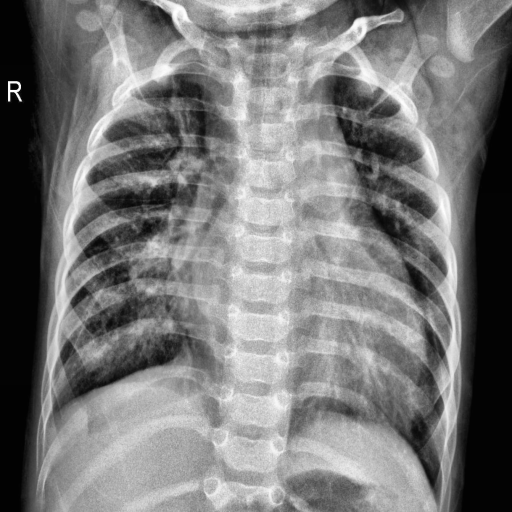
Finding: PNEUMONIA